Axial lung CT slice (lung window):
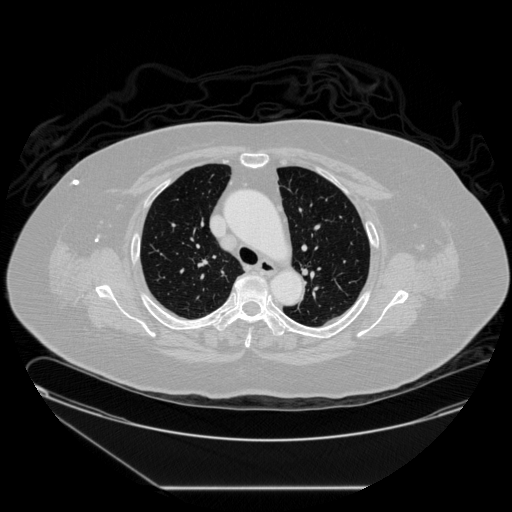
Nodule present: no